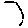
Label: hexagon